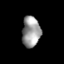
Tissue: skin
Cell type: Epithelial cells
Senescence score: 0.2393
Nuclear area (px): 548
Mean DAPI intensity: 154.208